Brain MRI, t1w sequence, axial 2D slice.
Patient: age 30, sex M, weight 95 kg, height 1.95 m
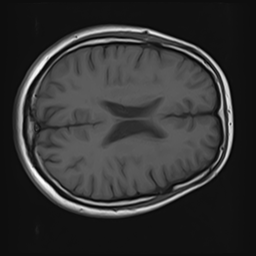